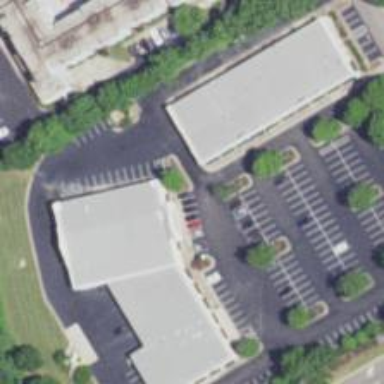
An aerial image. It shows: Commercial building.